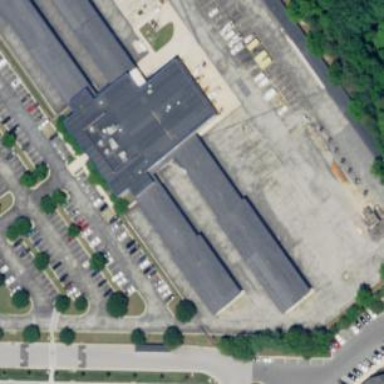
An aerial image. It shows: View of roof of building.